Question: It was going so well. I thought I had my head around time complexity. I was having a play on codility and used the following algorithm to solve one of their problems. I am aware there are better solutions to this problem (permutation check) - but I simply don't understand how something without nested loops could have a time complexity of O(N^2). I was under the impression that the associative arrays in Javascript are like hashes and are very quick, and wouldn't be implemented as time-consuming loops.
Here is the example code
'''
function solution(A) {
// write your code in JavaScript (Node.js)
var dict = {};
for (var i=1; i<A.length+1; i++) {
dict[i] = 1;
}
for (var j=0; j<A.length; j++) {
delete dict[A[j]];
}
var keyslength = Object.keys(dict).length;
return keyslength === 0 ? 1 : 0;
}
'''
and here is the verdict

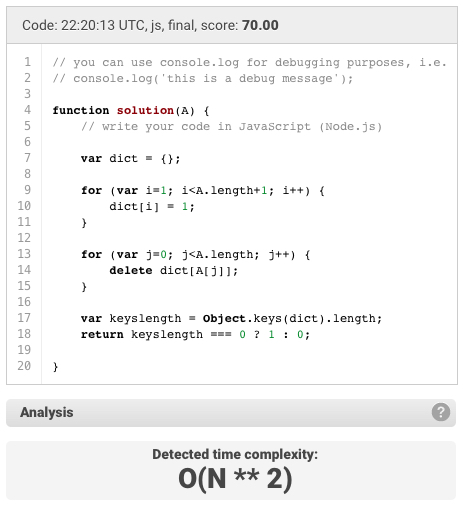
Answer: There must be a bug in their tool that you should report: this code has a complexity of 'O(n)'.
Believe me I am someone on the Internet.
On my machine:
'''
console.time(1000);
solution(new Array(1000));
console.timeEnd(1000);
//about 0.4ms
console.time(10000);
solution(new Array(10000));
console.timeEnd(10000);
// about 4ms
'''
: To be pedantic , I still need a third data point to show it's linear
'''
console.time(100000);
solution(new Array(100000));
console.timeEnd(100000);
// about 45ms, well let's say 40ms, that is not a proof anyway
'''